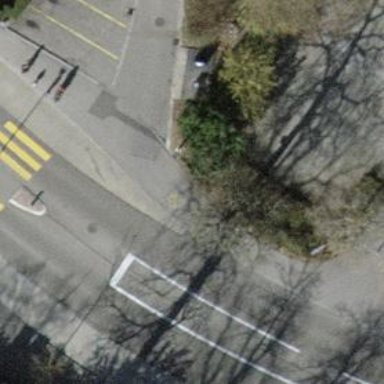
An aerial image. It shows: Asphalt path that serves as sidewalk.